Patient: sex M, age 40
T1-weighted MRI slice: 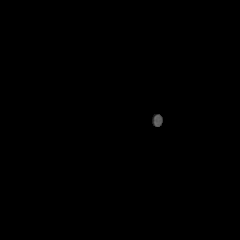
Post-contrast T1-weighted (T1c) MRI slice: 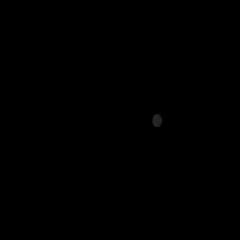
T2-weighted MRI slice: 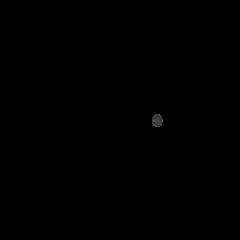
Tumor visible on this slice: no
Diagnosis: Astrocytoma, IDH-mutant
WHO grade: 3